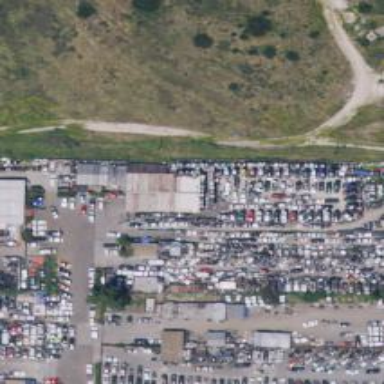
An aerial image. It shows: Scrap yard located in industrial area.